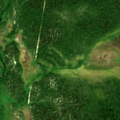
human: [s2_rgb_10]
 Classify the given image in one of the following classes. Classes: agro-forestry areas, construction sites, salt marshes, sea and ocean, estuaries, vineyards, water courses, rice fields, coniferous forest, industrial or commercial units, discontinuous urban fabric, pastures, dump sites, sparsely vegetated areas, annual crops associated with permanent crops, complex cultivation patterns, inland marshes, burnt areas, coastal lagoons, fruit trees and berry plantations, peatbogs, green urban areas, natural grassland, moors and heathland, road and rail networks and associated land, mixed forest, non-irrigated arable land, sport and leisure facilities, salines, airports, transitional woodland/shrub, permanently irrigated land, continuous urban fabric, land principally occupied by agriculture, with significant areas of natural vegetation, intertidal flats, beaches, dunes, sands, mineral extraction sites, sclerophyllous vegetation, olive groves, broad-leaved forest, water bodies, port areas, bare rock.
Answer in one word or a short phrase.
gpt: coniferous forest, mixed forest, transitional woodland/shrub, peatbogs